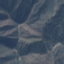
Land use / land cover class: HerbaceousVegetation